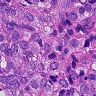
Metastatic tissue present: yes